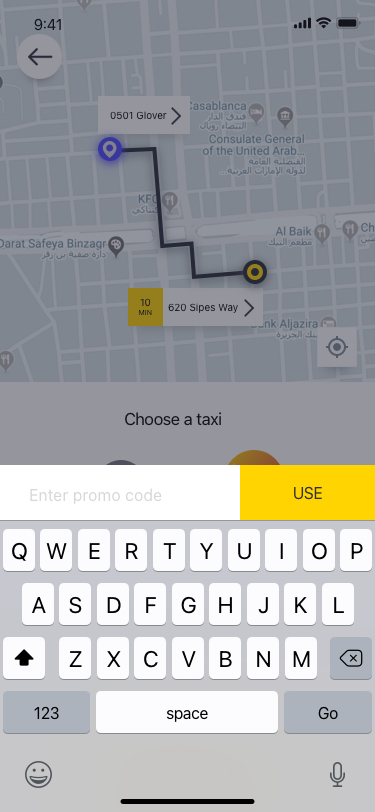
Text in this UI design:
+ PROMO
Payment Method
Cash
$ 200
1-6
Otaxi Standart
Otaxi XL
Choose a taxi
620 Sipes Way
10
MIN
0501 Glover
Enter promo code